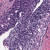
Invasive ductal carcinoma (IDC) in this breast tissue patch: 0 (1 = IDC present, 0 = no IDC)